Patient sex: M
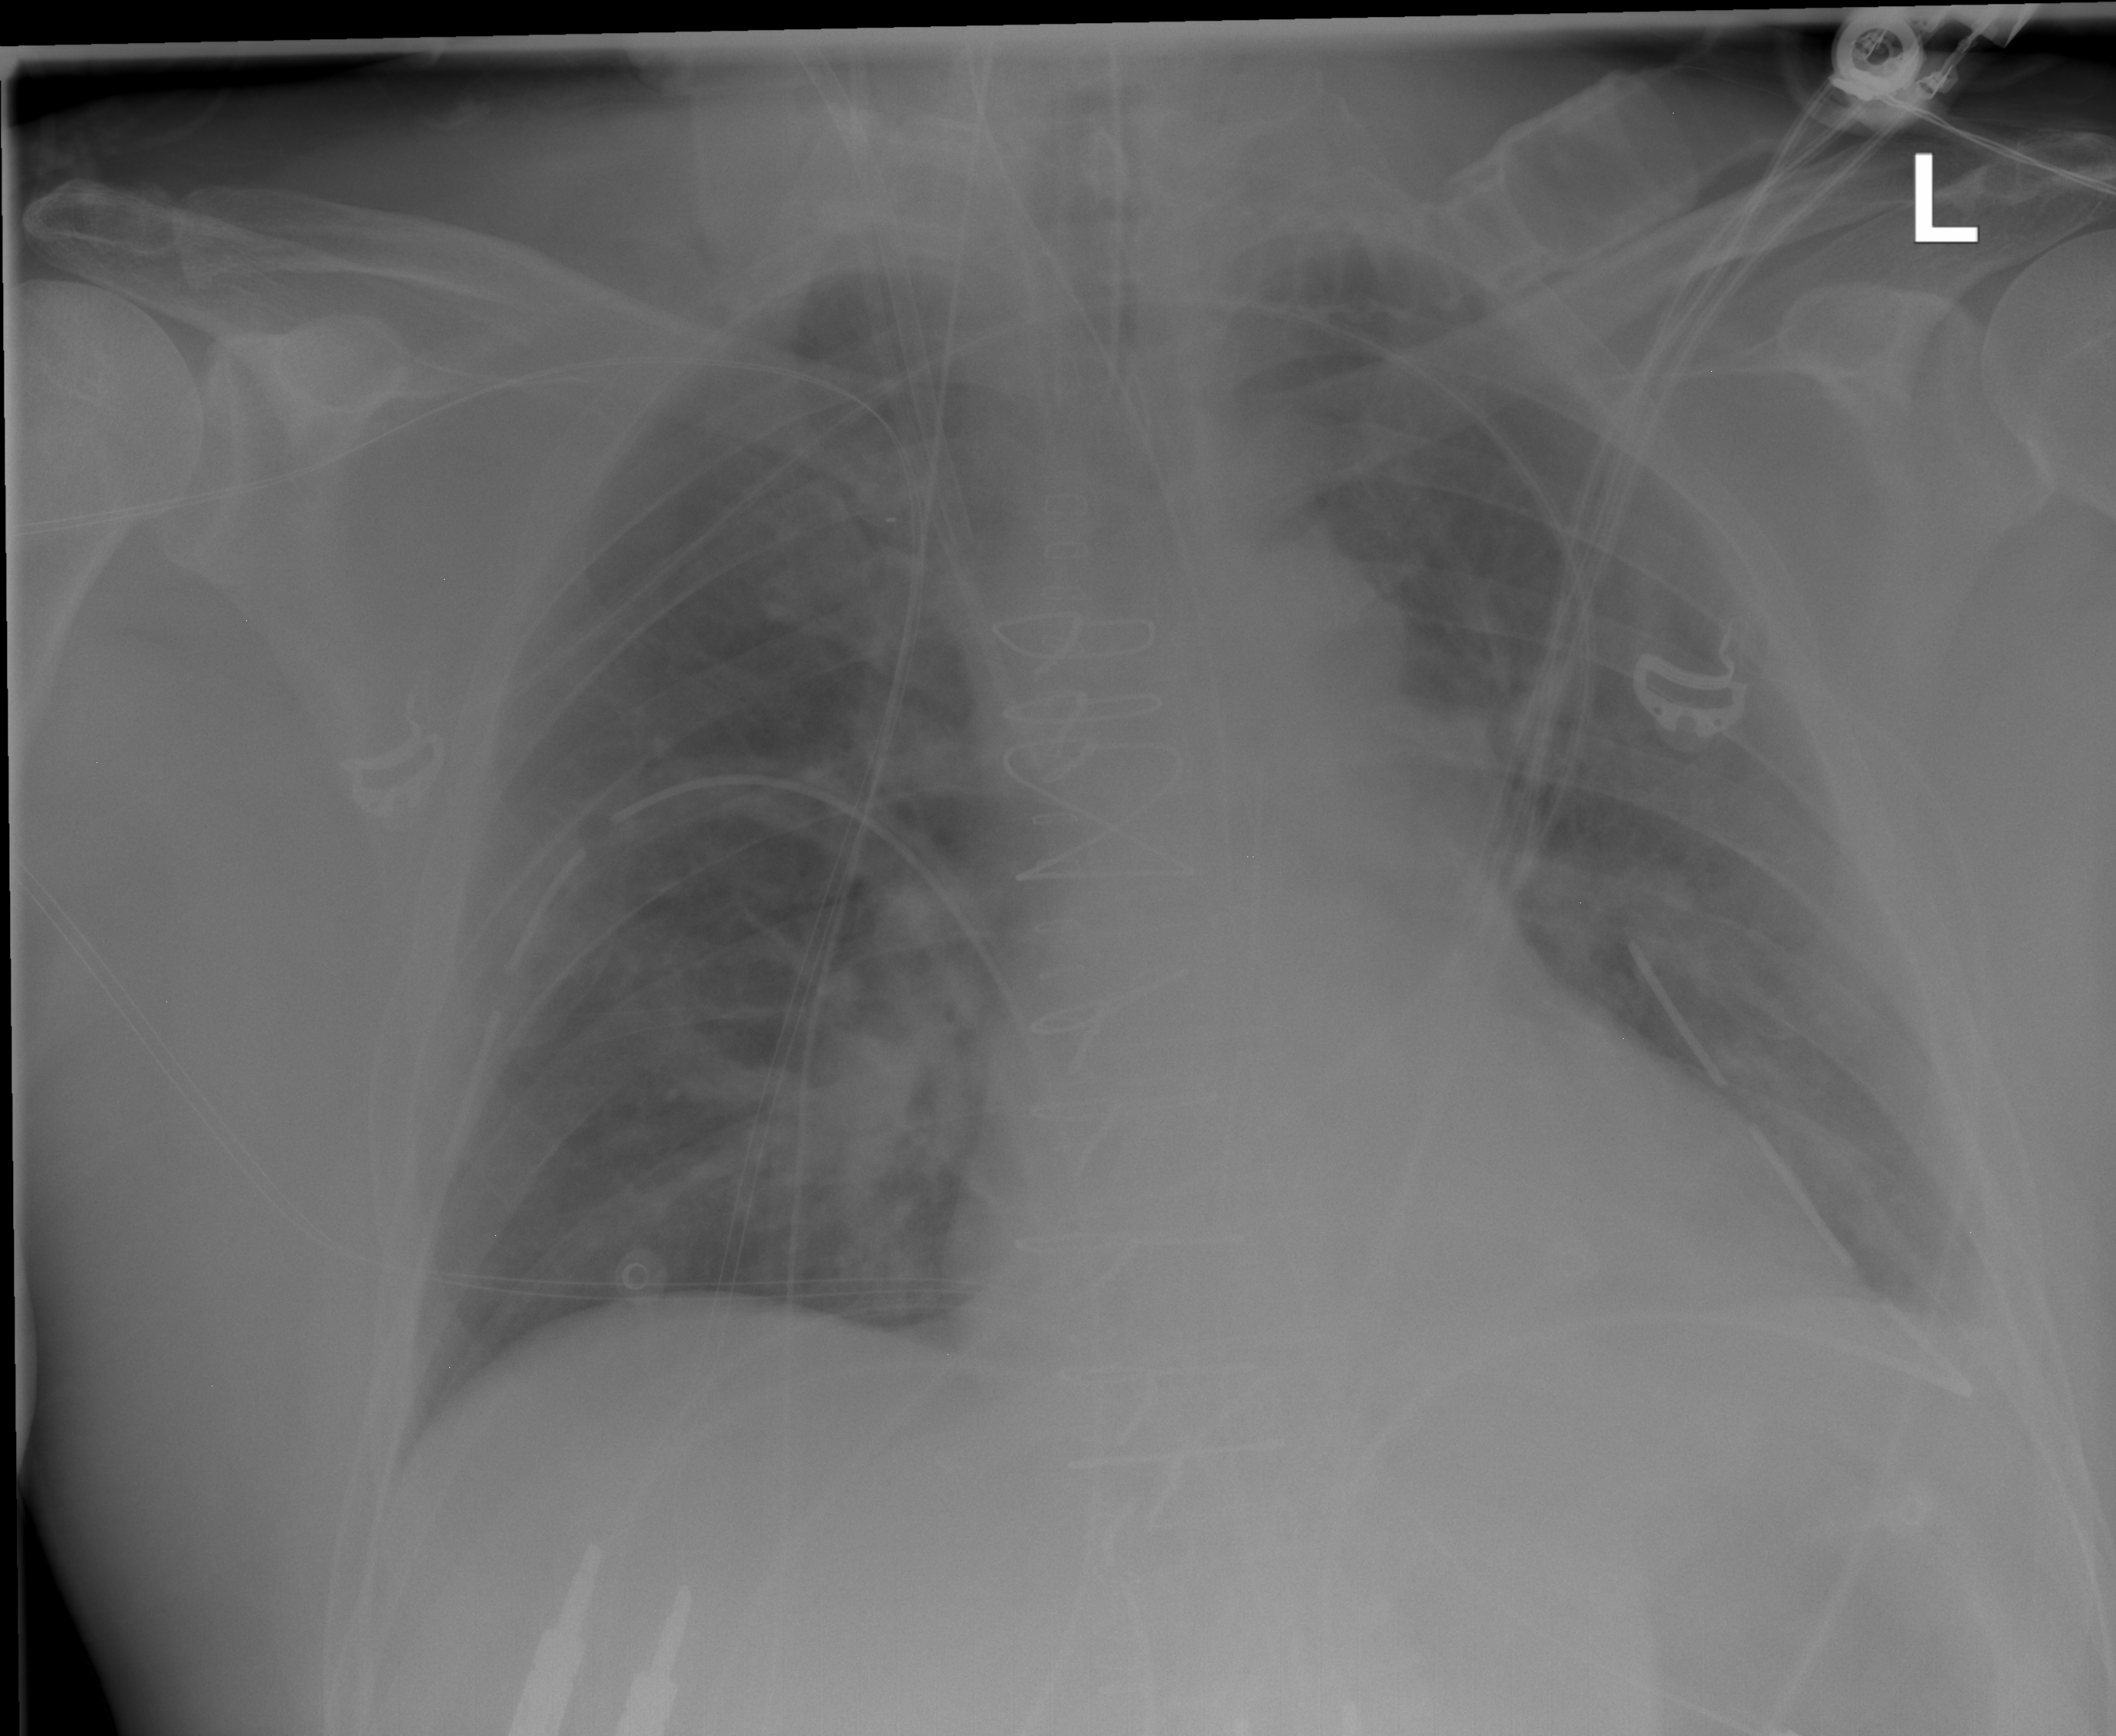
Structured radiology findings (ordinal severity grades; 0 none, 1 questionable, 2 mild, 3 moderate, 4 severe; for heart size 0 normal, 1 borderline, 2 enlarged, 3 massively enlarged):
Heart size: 0
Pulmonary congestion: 2
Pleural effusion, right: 0
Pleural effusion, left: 0
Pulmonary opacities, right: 0
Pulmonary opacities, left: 0
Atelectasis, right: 2
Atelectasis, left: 0